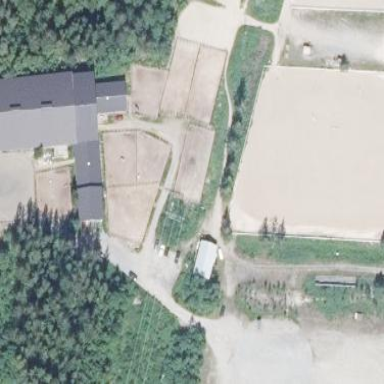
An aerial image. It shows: Equestrian pitch for leisure land use.